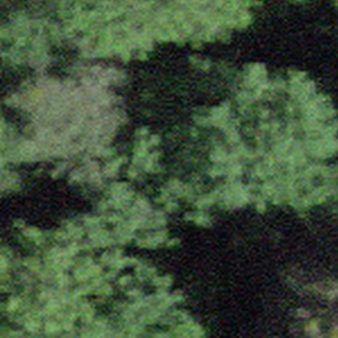
Label: other